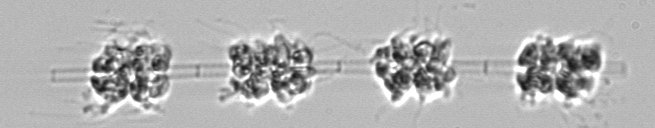
Label: Leptocylindrus_mediterraneus